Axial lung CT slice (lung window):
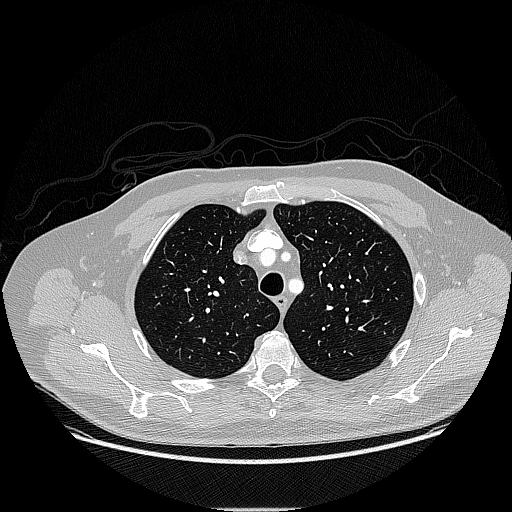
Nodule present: no